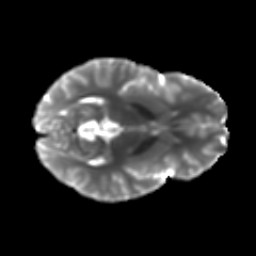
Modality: T2w
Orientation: axial
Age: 17
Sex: male
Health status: ill
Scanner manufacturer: ge
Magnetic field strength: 3 T
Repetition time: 6.752 s
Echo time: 0.079 s